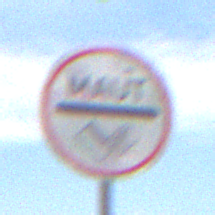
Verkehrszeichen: MautflichtigeStrecke
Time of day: Midday
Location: Outdoor (RoadRail)
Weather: PartlyCloudy
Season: NotSpecified
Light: Natural